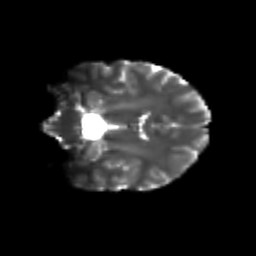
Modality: T2w
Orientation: coronal
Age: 23
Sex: female
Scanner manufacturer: siemens
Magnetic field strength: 3 T
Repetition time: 3.5 s
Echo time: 0.104 s